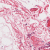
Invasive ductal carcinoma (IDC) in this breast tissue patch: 0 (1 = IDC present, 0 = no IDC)